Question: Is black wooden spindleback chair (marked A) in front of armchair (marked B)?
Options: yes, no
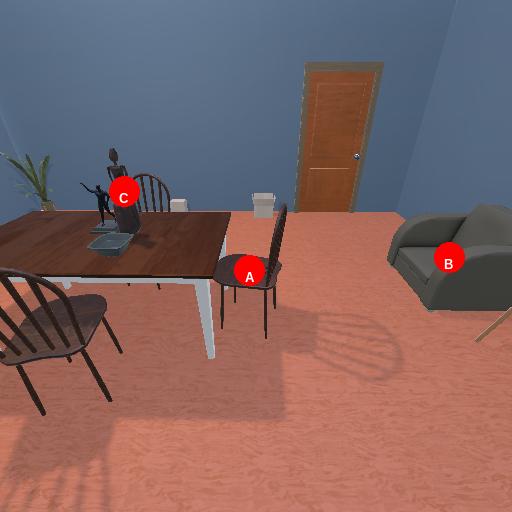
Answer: yes